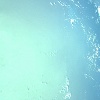
Label: water